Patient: sex M, age 40
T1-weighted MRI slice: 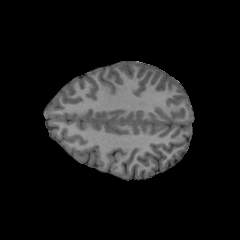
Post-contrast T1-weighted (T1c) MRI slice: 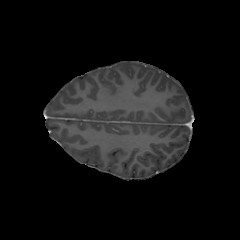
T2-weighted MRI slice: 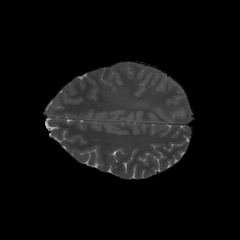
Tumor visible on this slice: no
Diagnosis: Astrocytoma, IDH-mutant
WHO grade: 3